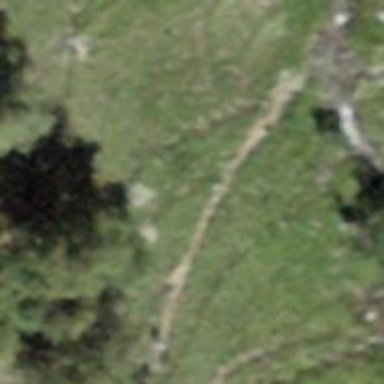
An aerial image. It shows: Unpaved path.